Question: Please tell me how to solve this exception.

'''
ChromeDriver Version = 2.41
Chrome Browser version 68
Selenium stand alone version = 2.53.1
'''
Where am I doing mistake in this code can you please describe me.
Thanks in advance
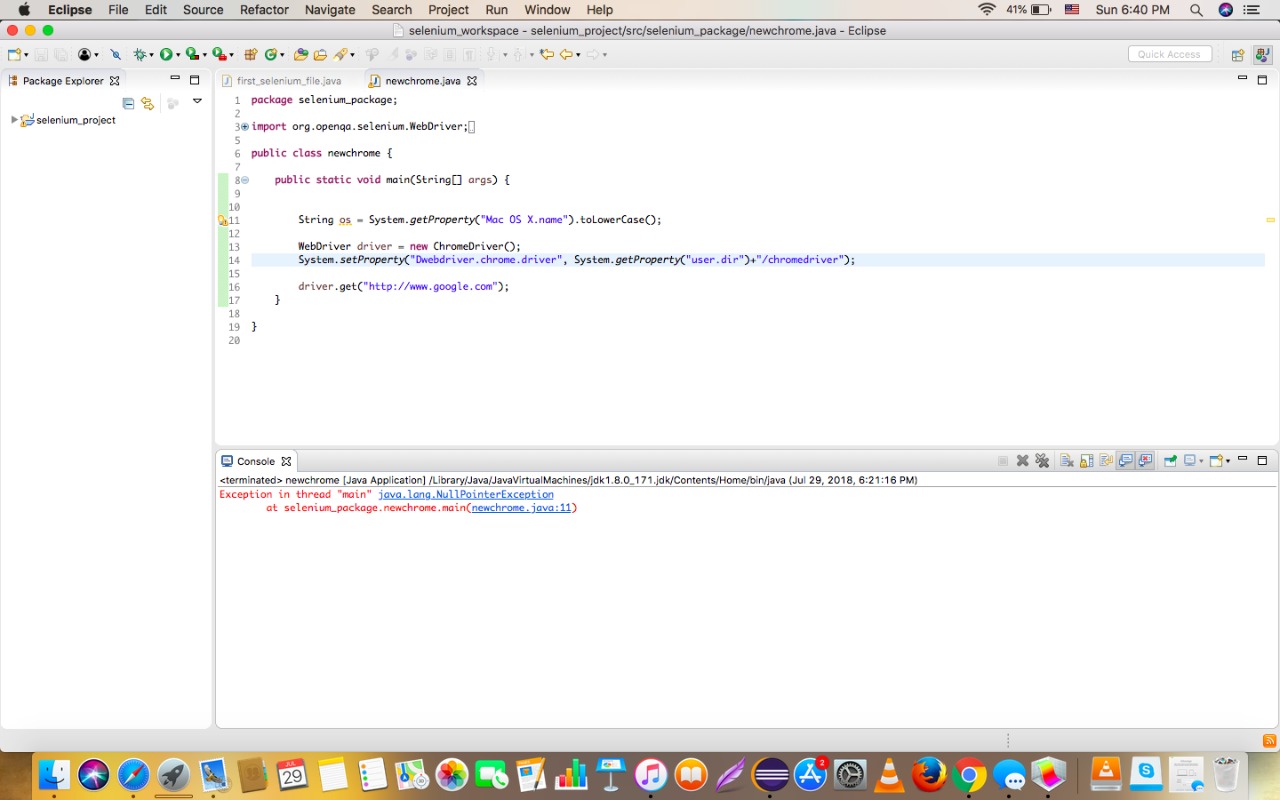
Answer: Just write these line in sequence :
'''
System.setProperty("webdriver.chrome.driver", System.getProperty("user.dir")+"\chromedriver.exe");
WebDriver driver = new ChromeDriver();
driver.get("http://www.google.co.uk");
'''
Before launching the chrome driver , you should set the chrome driver path.
Hope that helps.